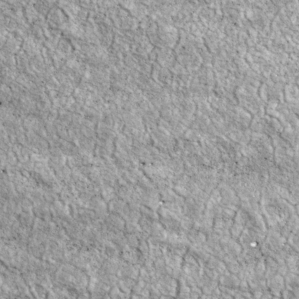
Label: non_frost